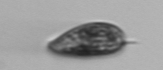
Label: Prorocentrum_triestinum